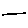
Label: line